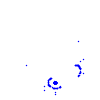
Particle: kaon